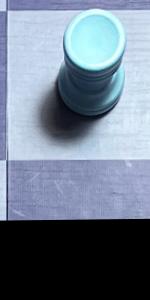
Label: Empty